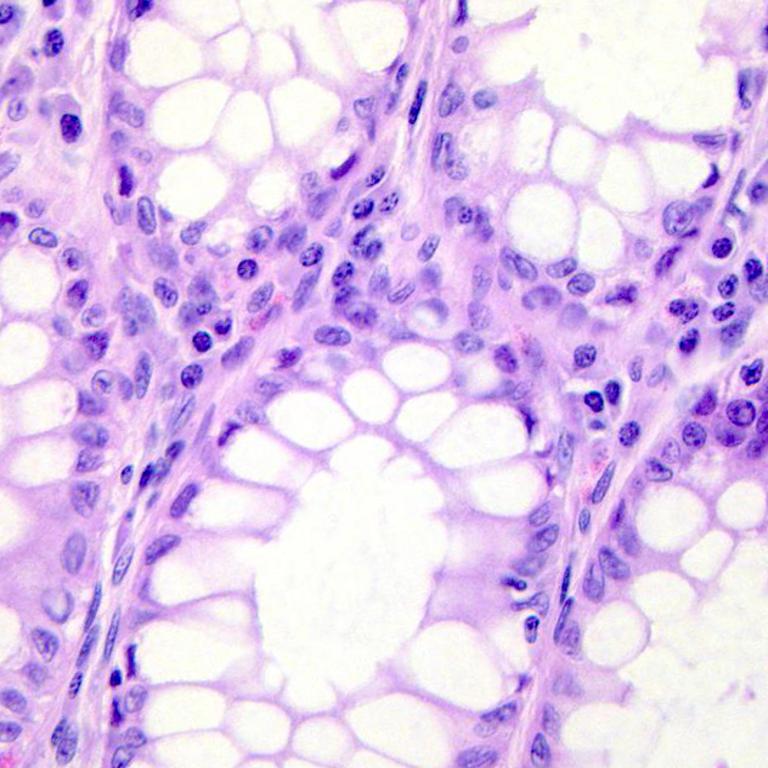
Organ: colon
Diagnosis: benign